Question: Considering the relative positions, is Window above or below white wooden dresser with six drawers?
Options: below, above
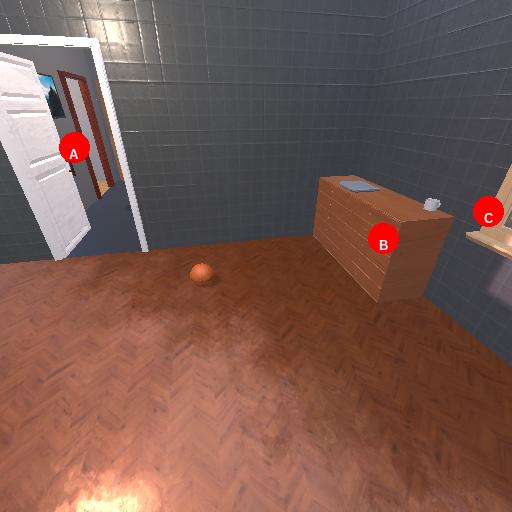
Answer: below